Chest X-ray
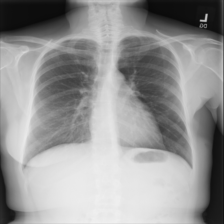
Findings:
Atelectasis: negative
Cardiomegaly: negative
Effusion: negative
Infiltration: negative
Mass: negative
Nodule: negative
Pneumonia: negative
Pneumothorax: negative
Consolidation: negative
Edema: negative
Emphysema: negative
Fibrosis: negative
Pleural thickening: negative
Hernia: negative